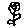
Label: flower